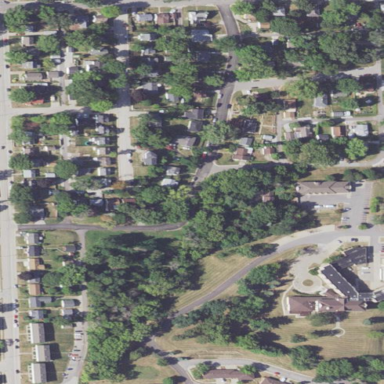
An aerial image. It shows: Residential neighbourhood.